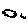
Label: cloud